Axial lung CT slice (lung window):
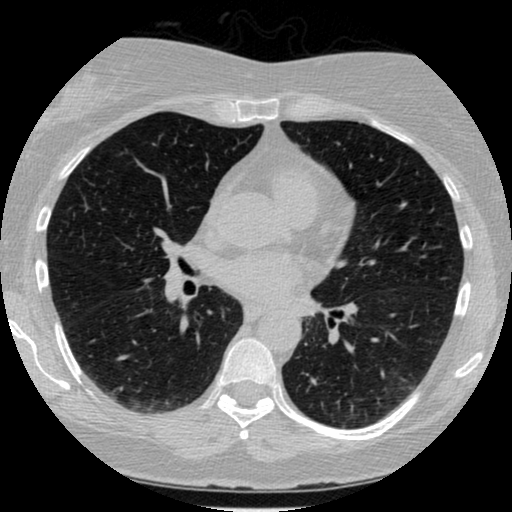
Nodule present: no